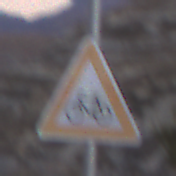
Verkehrszeichen: RadverkehrRechts
Umgebung: Outdoor, Nature
Tageszeit: Dusk
Wetter: Clear
Licht: Natural
Jahreszeit: NotSpecified
Kontrast: LowContrast